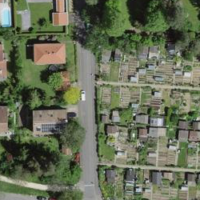
EUNIS habitat code: 53
Species observed at this site:
Cepaea nemoralis
Lepidium draba
Geum urbanum
Veronica persica